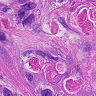
Metastatic tissue present: yes